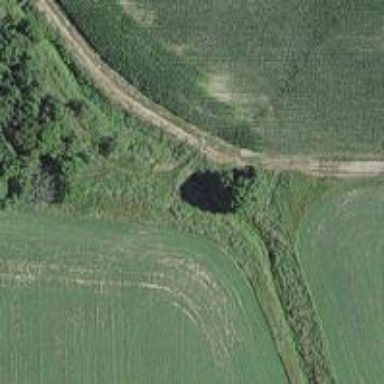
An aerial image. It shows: Culvert tunnel.